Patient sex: M
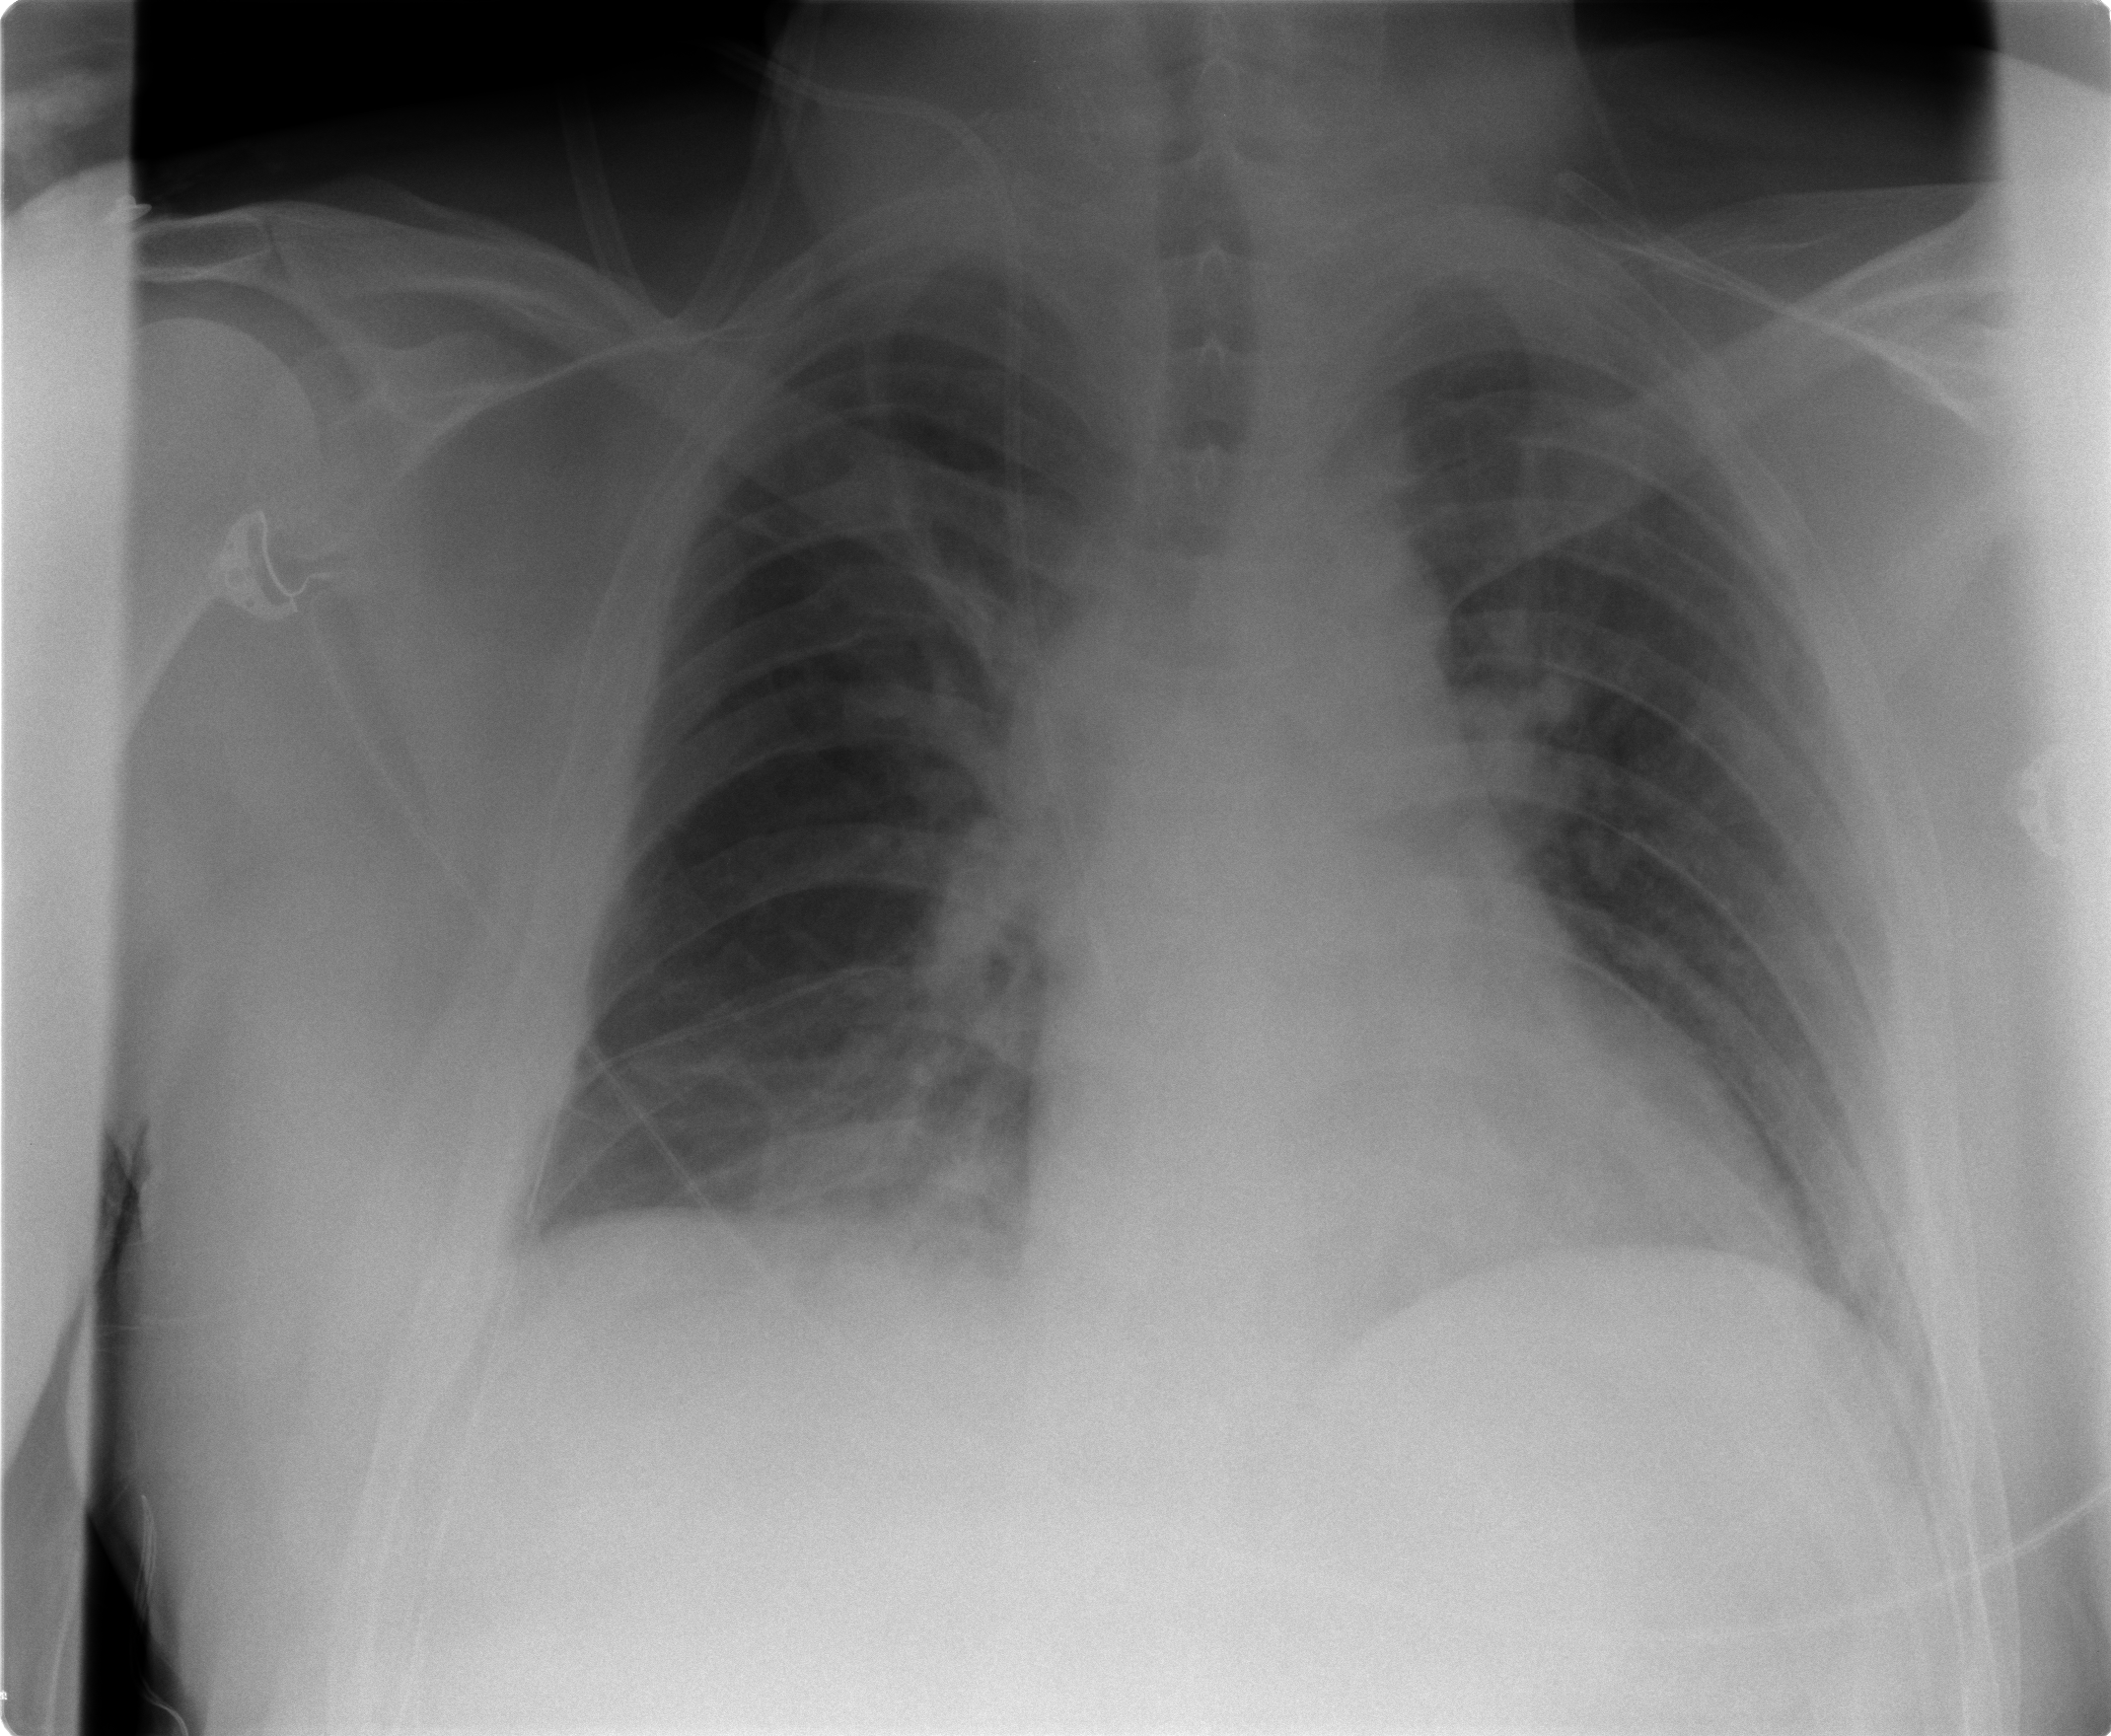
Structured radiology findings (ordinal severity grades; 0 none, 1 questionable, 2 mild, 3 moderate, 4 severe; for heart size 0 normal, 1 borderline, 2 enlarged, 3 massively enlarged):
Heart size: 0
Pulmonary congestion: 1
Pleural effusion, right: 1
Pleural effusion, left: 0
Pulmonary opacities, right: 0
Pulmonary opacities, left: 0
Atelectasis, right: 2
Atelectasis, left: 2